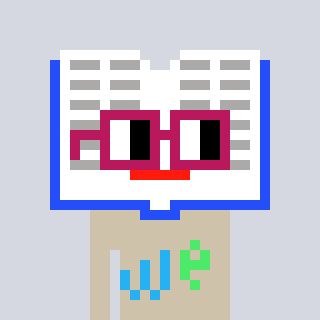
a pixel art character with square dark red glasses, a dictionary-shaped head and a bege-colored body on a cool background